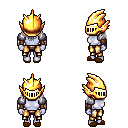
a pixel art fantasy rpg character, female body template, dark elf, purple skin, steel arm armor, gold greaves, gray long hairstyle, gold helm, cloth bracers, brown slippers, four views (front, back, left, right), 2x2 character sprite sheet, small pixel art, hard edges, no anti-aliasing